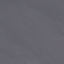
Land use / land cover: SeaLake